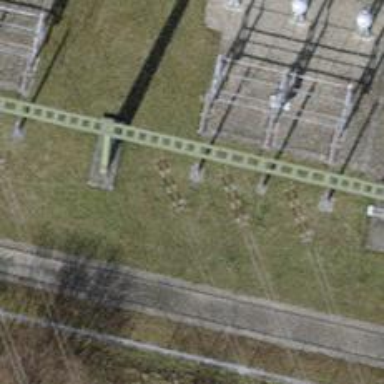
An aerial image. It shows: Insulator used in power equipment.